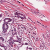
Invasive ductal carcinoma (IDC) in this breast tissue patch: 1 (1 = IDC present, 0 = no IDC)